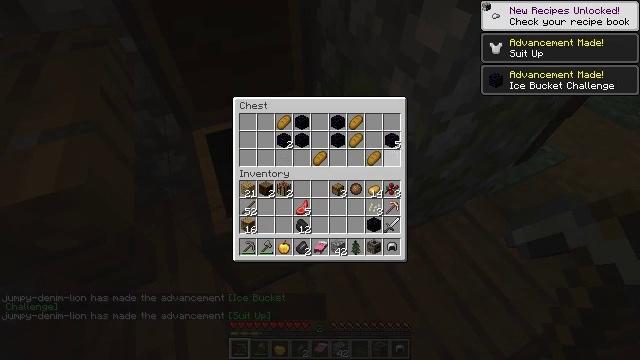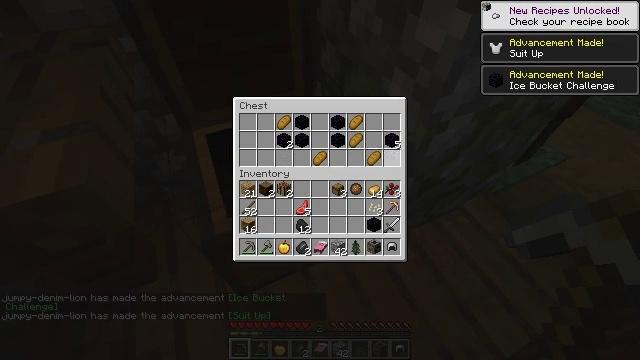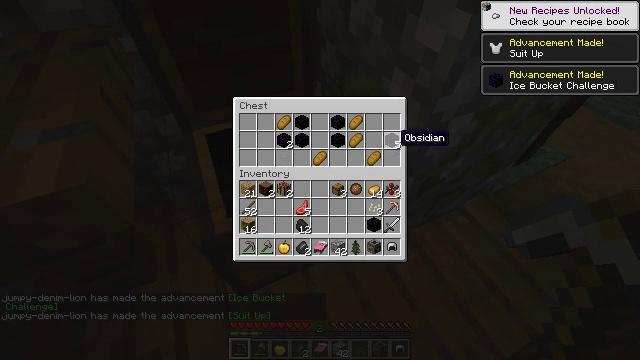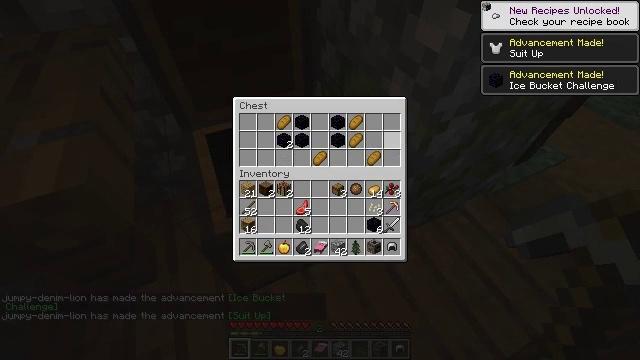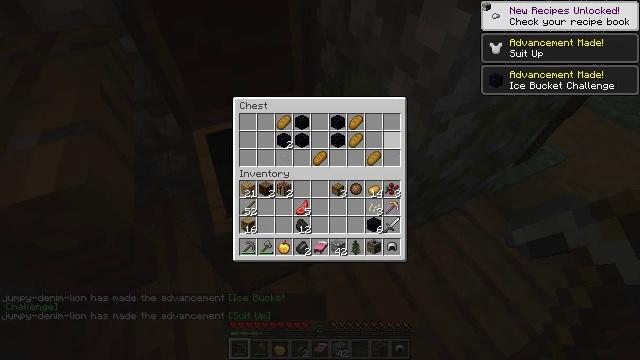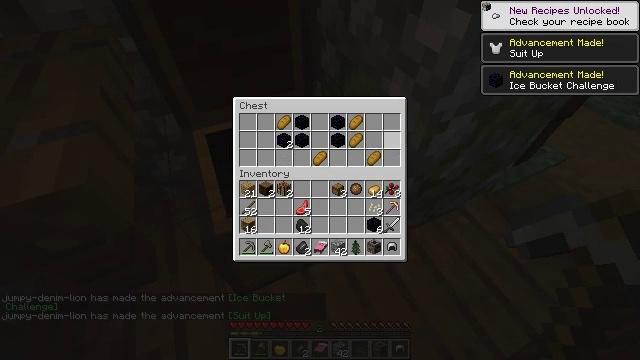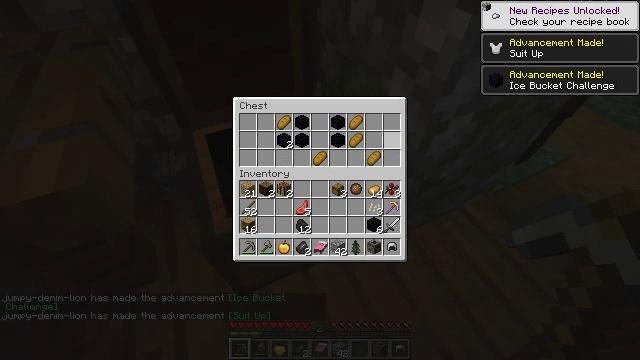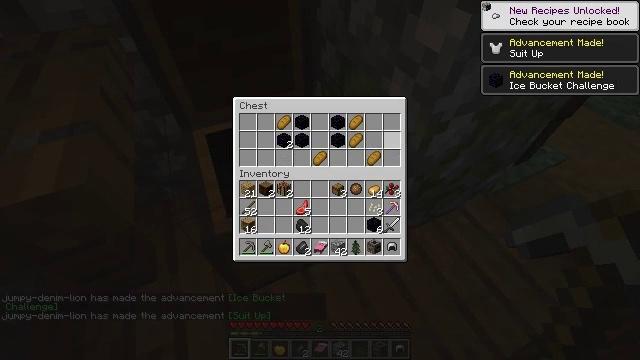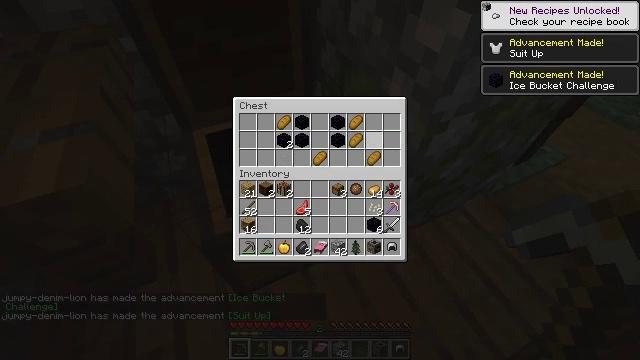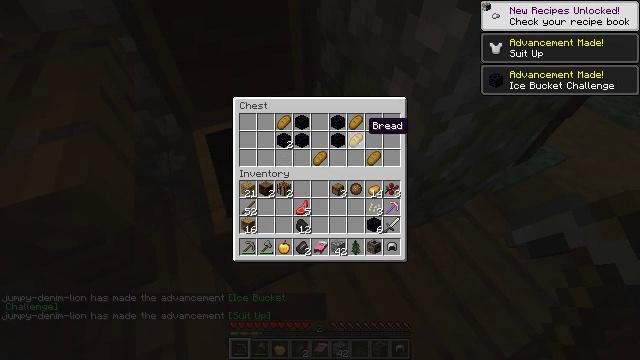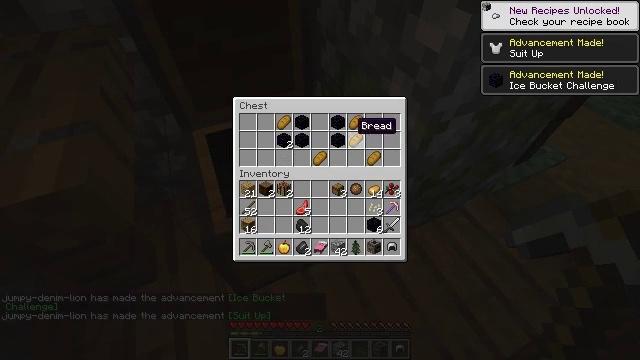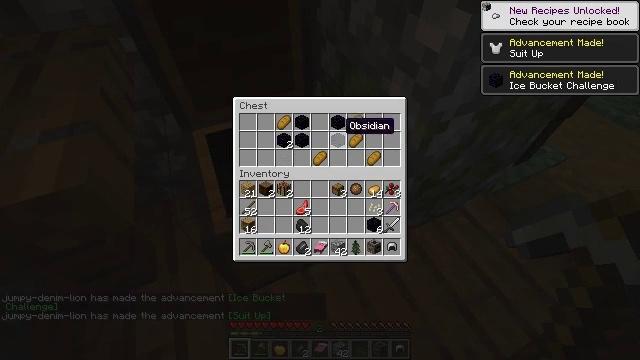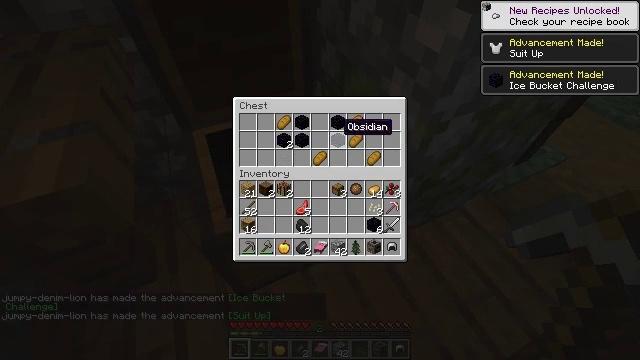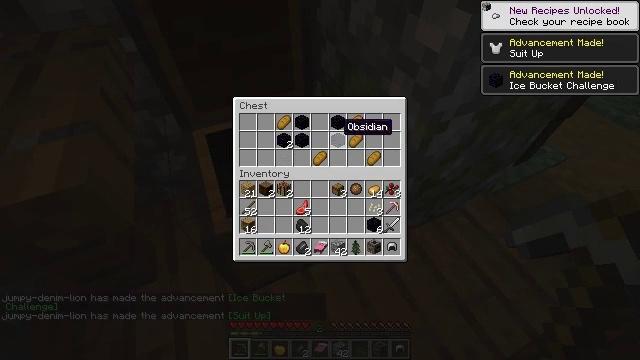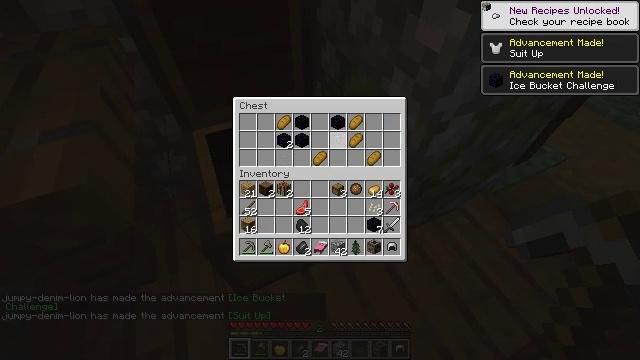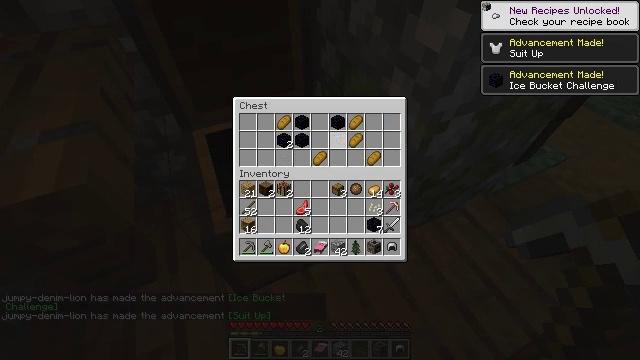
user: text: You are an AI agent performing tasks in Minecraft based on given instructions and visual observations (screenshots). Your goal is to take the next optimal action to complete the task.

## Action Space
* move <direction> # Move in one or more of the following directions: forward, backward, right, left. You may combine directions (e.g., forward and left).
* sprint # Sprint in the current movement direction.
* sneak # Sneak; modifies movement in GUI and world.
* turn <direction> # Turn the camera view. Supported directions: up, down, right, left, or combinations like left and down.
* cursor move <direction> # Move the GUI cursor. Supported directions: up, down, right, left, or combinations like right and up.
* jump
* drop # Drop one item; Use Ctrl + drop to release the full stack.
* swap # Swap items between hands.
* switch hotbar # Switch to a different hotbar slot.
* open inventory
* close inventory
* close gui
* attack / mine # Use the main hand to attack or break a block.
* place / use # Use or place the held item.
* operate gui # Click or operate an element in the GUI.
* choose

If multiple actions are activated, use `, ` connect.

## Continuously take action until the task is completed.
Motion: motion action
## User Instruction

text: Mine a chest to move it.
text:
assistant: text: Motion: sneak, operate gui
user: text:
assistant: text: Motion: sneak
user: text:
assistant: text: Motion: sneak, operate gui
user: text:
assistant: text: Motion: sneak, operate gui
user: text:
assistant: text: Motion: sneak, operate gui
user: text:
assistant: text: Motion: sneak, operate gui
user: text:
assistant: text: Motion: sneak, operate gui
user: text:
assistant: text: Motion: sneak, cursor move left
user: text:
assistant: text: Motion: sneak, cursor move left
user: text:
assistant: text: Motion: sneak, cursor move left
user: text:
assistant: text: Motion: sneak, cursor move left
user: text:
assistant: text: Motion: sneak
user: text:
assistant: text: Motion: sneak
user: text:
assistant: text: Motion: sneak, operate gui
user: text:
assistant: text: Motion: sneak, operate gui
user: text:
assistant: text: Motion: sneak, cursor move up
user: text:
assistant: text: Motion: sneak
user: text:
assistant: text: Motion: sneak, operate gui
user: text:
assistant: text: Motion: sneak, operate gui
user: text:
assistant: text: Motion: sneak
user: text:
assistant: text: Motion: sneak, operate gui
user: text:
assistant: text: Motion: sneak, operate gui
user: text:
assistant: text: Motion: sneak, operate gui
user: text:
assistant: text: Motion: sneak
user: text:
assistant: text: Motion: sneak, cursor move left
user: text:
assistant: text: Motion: sneak
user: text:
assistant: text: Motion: sneak
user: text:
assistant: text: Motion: sneak, operate gui
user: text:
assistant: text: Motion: sneak, operate gui
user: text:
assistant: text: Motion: sneak